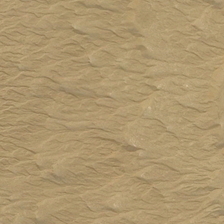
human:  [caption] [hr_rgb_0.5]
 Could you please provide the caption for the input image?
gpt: many ripples are in a piece of brown yellow desert .

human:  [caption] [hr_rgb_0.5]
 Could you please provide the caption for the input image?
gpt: many ripples are in a piece of brown yellow desert .

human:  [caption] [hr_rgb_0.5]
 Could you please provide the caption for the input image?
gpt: many ripples are in a piece of brown yellow desert .

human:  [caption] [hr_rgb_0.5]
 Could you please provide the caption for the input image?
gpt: many ripples are in a piece of brown yellow desert .

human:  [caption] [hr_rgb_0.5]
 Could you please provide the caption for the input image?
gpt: many ripples are in a piece of brown yellow desert .